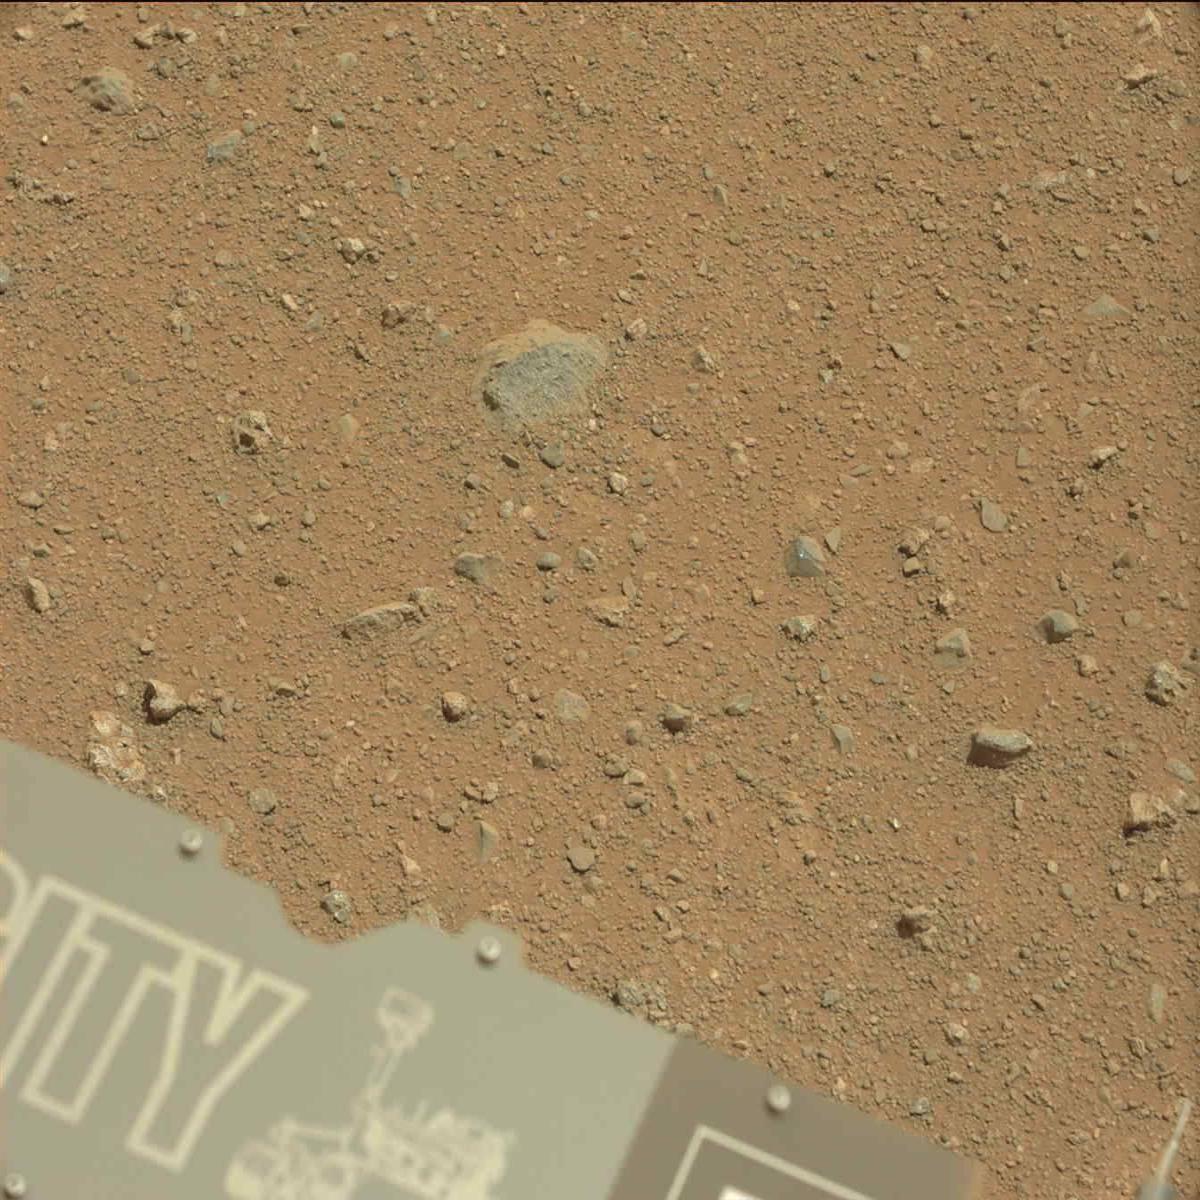
Terrain classes present: Bedrock, Rock, Rover, Sand / Soil